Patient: sex M, age 79
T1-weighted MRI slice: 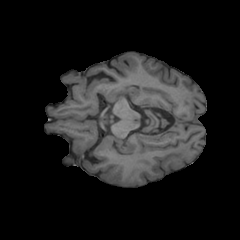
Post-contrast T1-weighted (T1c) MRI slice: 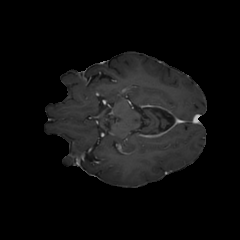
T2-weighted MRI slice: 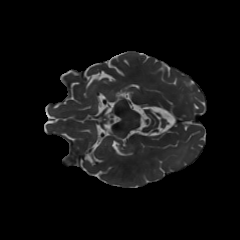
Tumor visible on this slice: no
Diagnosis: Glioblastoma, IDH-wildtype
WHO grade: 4